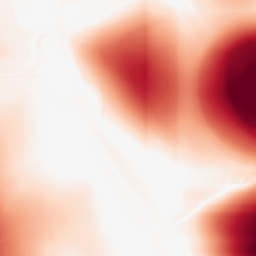
Category: morphological
Decomposition family: rolling_ball
Decomposition parameters: radius: 100
Upsampling method: cubic_catmull_rom
Upsampling parameters: scale: 4
Upsampling scale: 4